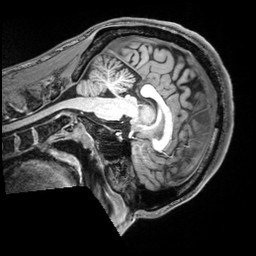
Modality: T1w
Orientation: sagittal
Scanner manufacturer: siemens
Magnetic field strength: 3 T
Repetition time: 2.5 s
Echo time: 0.00343 s